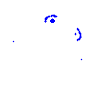
Particle: electron